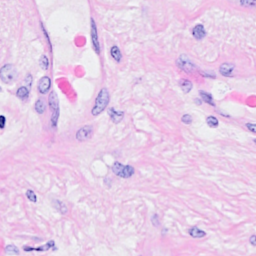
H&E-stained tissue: Breast